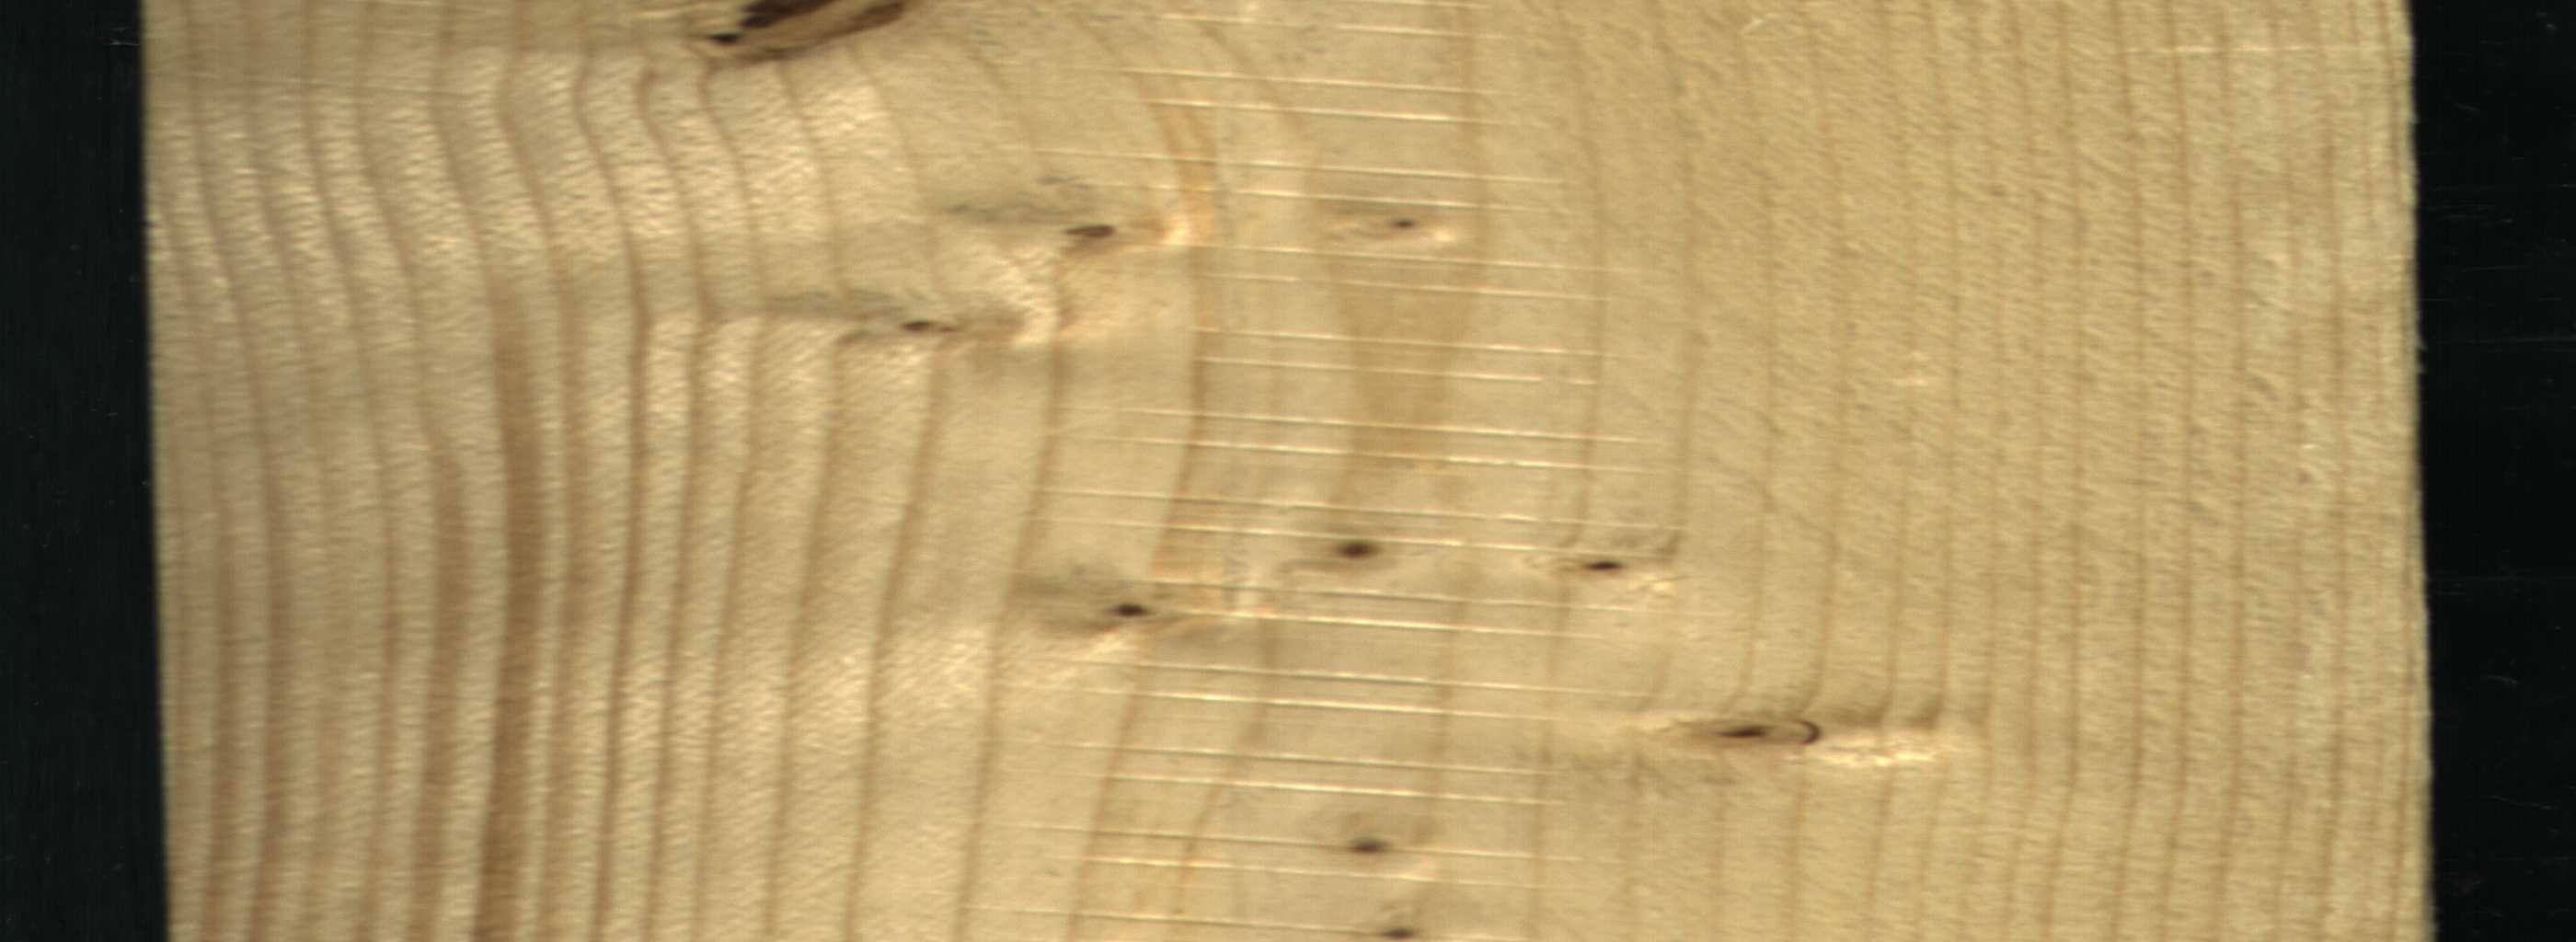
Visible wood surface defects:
resin
Live_Knot
Live_Knot
Live_Knot
Live_Knot
Live_Knot
Live_Knot
Live_Knot
Live_Knot
Live_Knot
Live_Knot
Live_Knot
Live_Knot